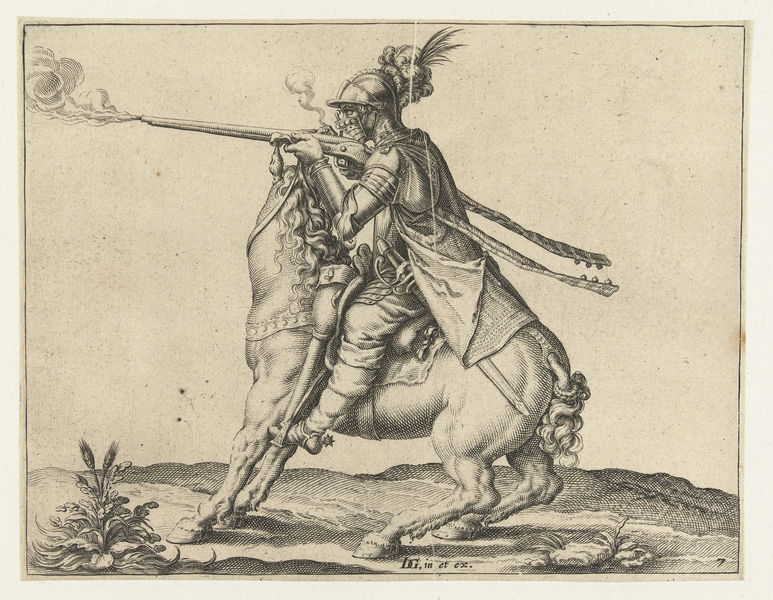
Titel: Ruiter die een schot lost met een harquebus
Künstler: Jacob de (II) Gheyn
Standort: Amsterdam
Institution: Rijksmuseum
Schlagwörter: feuer, kämpfer, umhang, sand, zeichnung, weg, rauch, mantel, pflanze, pflanzen, locken, pferd, reiter, mähne, reiten, schweif, steigbügel, angst, krieg, radierung, stich, illustration, schwert, soldat, waffe, helm, ritter, rüstung, gewehr, flinte, dürer, sporen, sporn, pistole, schreck, schuss, epoche, cowboy, mundschutz, 1300, rückstoss, peng, eisenstich, vsdfgfg